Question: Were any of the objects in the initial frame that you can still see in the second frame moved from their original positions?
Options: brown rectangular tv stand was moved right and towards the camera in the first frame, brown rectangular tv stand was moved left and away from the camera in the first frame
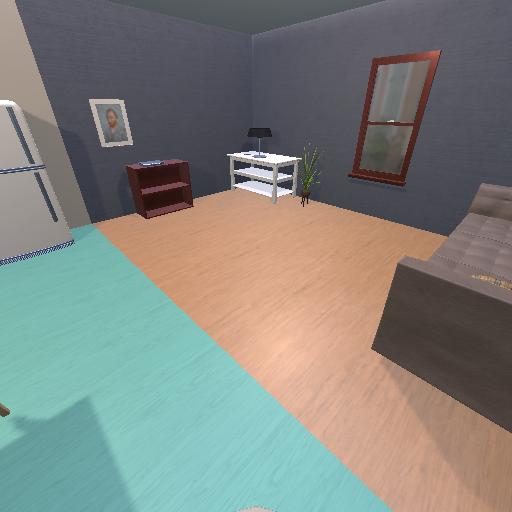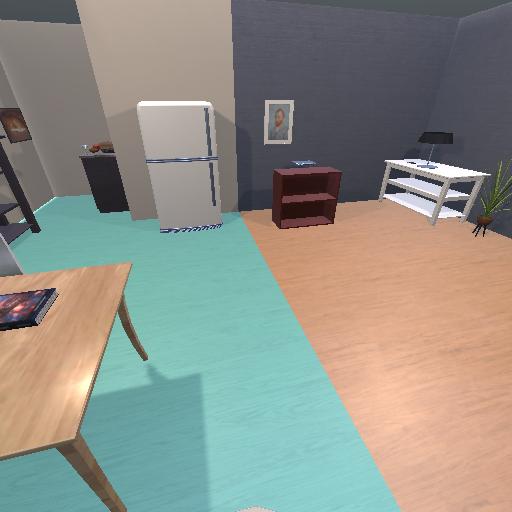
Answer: brown rectangular tv stand was moved right and towards the camera in the first frame